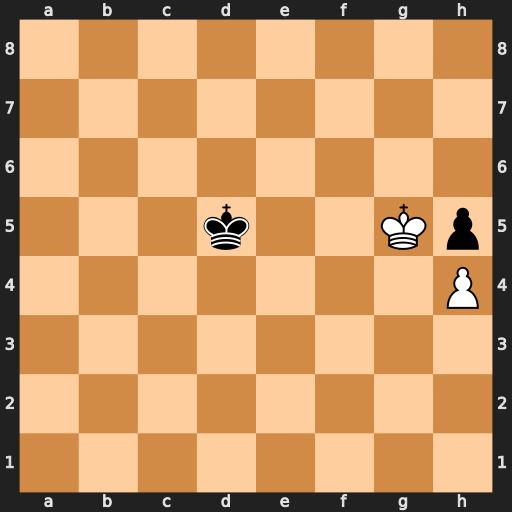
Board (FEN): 8/8/8/3k2Kp/7P/8/8/8
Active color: w
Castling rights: -
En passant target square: -
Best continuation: Kxh5 Ke6 Kg6 Ke7 Kg7